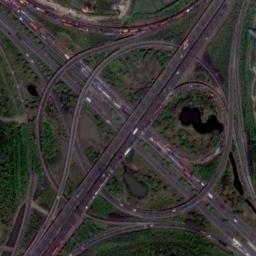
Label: overpass